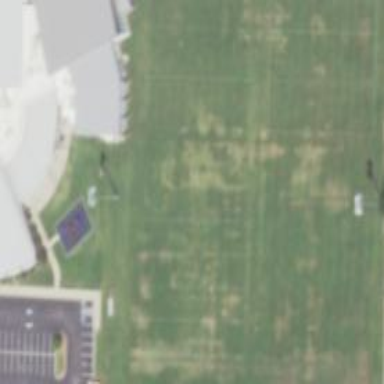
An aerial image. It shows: Soccer pitch for outdoor sports and leisure activities.